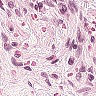
Metastatic tissue present: no